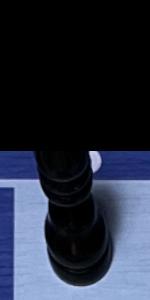
Label: Bishop_Black